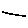
Label: line